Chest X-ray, AP view. Patient: 38 years old, sex F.
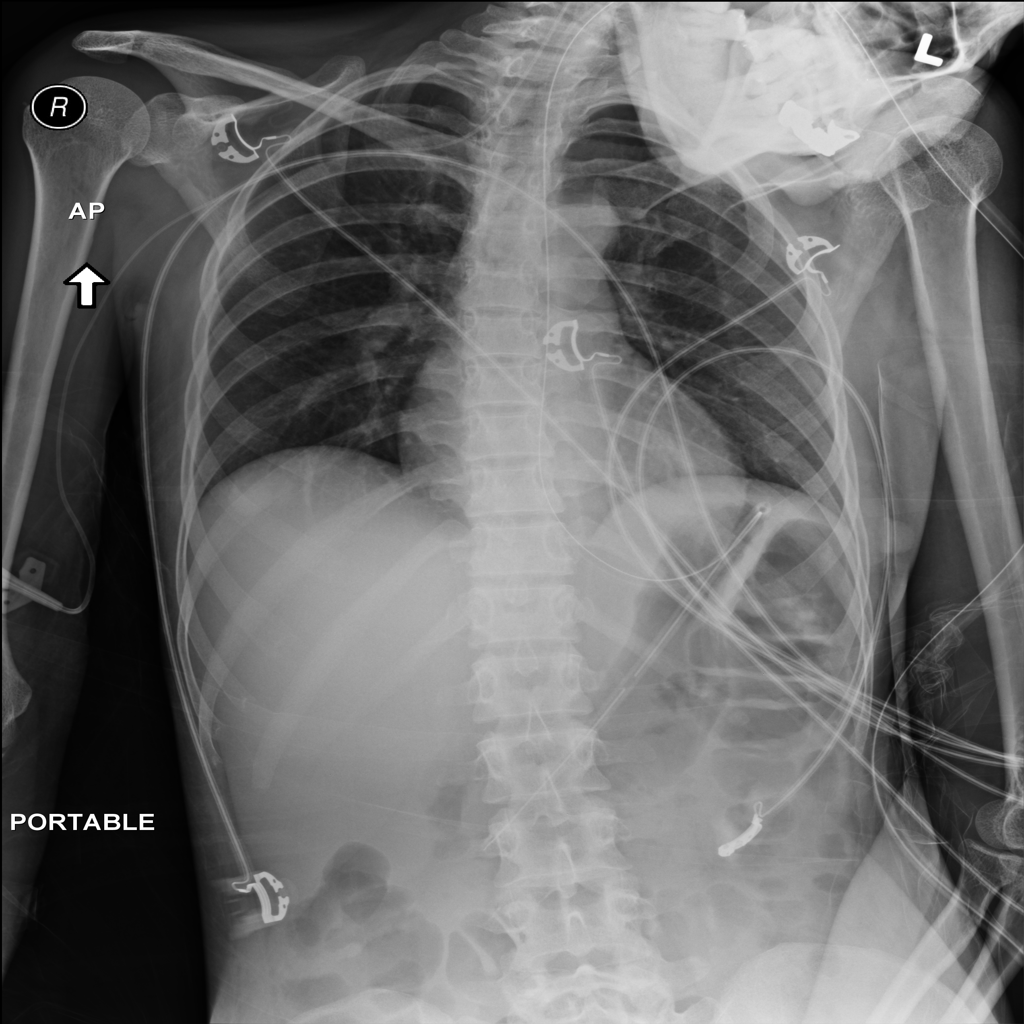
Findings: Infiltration